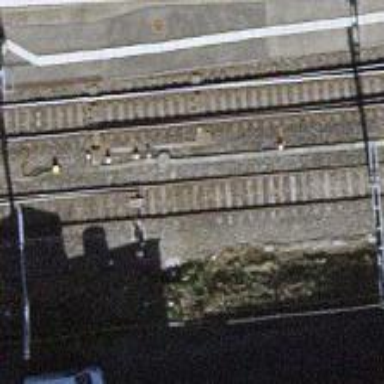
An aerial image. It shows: Railway yard with electrified contact lines.